Question: I have sort of a small parent/teacher social network set up for my school. I use my '.htaccess' file to make the links to teacher profiles cleaner and to add a trailing slash to all urls. I get this problem when going to '/teachers/teacher-name/' the link (sometimes) redirects to '/teachers/teacher-name.php.php.php.php.php.php.php.php...' Below is my '.htaccess' file. Sometimes if I clear my browser cache in Chrome it temporarily fixes it. I can't exactly wright '.htaccess' syntax, but I'm pretty familiar with it. Any suggestions are appreciated!
'''
RewriteEngine on
RewriteBase /
#remove php ext
RewriteEngine on
RewriteCond %{REQUEST_FILENAME} !-d
RewriteCond %{REQUEST_FILENAME}\.php -f
RewriteRule ^([^/]+)/$ $1.php
RewriteRule ^([^/]+)/([^/]+)/$ $1/$2.php
#force trailing slash/
RewriteCond %{REQUEST_FILENAME} !-f
RewriteRule ^(.*)([^/])$ /$1$2/ [L,R=301]
#other rewrites
RewriteRule ^teachers/([^/\.]+)/$ /teachers/profile.php?u=$1
RewriteRule ^teachers/([^/\.]+)/posts/$ /teachers/posts.php?u=$1
RewriteRule ^teachers/([^/\.]+)/posts/([^/\.]+)/$ /teachers/post.php?u=$1&p=$2
RewriteRule ^gallery/([^/\.]+)/$ /gallery/album.php?n=$1
RewriteRule ^gallery/([^/\.]+)/slideshow/$ /gallery/slideshow.php?n=$1
RewriteRule ^gallery/([^/\.]+)/([^/\.]+)/([^/\.]+)/$ /gallery/photo.php?a=$1&p=$2&e=$3
'''
:I have attached a screenshot of exactly what I'm talking about.

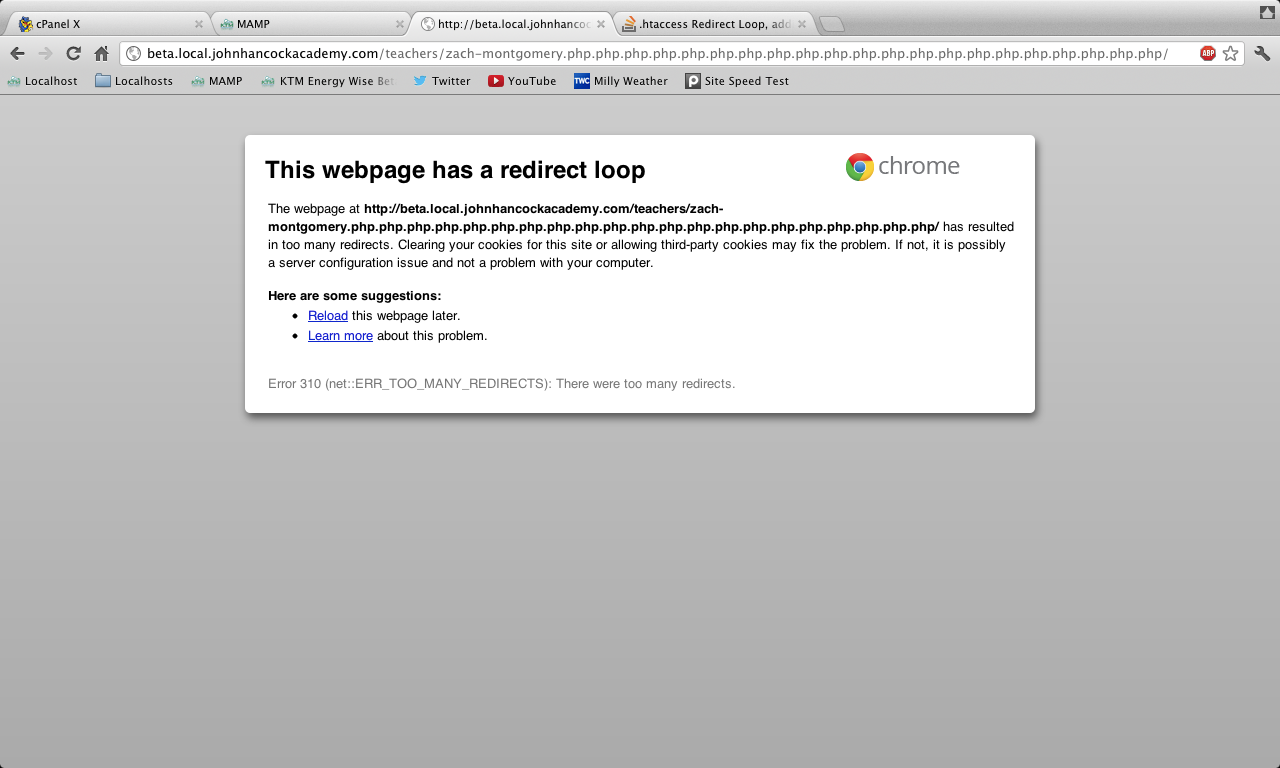
Answer: It should be because of your decision to add the trailing slash:
'''
#force trailing slash/
RewriteCond %{REQUEST_FILENAME} !-f
RewriteRule ^(.*)([^/])$ /$1$2/ [L,R=301]
'''
Instead of this you may like to write this:
'''
#force trailing slash/
RewriteCond %{REQUEST_FILENAME} !-f
#the following rule only works for .php obviously, so add other rules
RewriteCond %{REQUEST_URI} !\.php$
RewriteRule ^(.*)([^/])$ /$1$2/ [L,R=301]
'''
And because you used the 301 Redirection, the browser is most likely to cache the redirection, so you may need to clear the browser cache before it works.